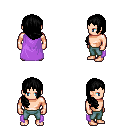
a pixel art fantasy rpg character, male body template, human, light skin, lavender cape, teal pants, black right-swept hairstyle, four views (front, back, left, right), 2x2 character sprite sheet, small pixel art, hard edges, no anti-aliasing